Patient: sex F, age 39
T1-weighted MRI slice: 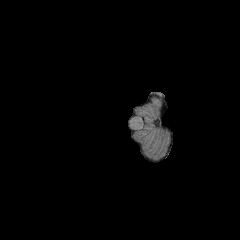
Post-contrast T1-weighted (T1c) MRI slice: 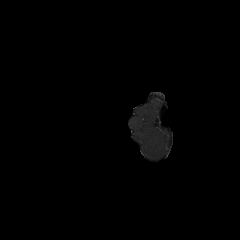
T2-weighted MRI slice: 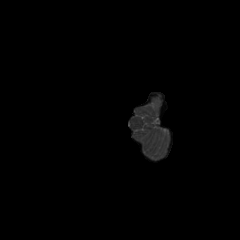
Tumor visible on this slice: no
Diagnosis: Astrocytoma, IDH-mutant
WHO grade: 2